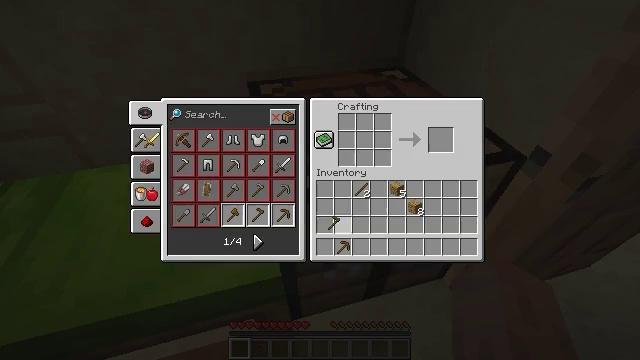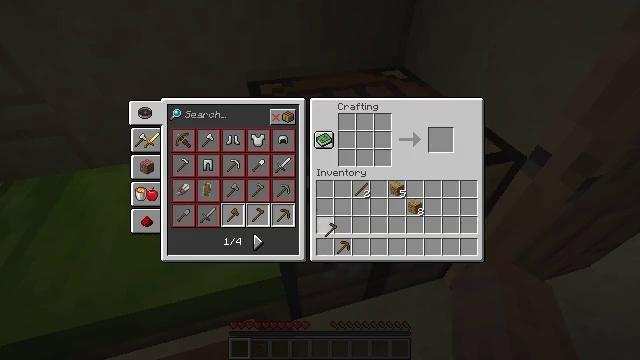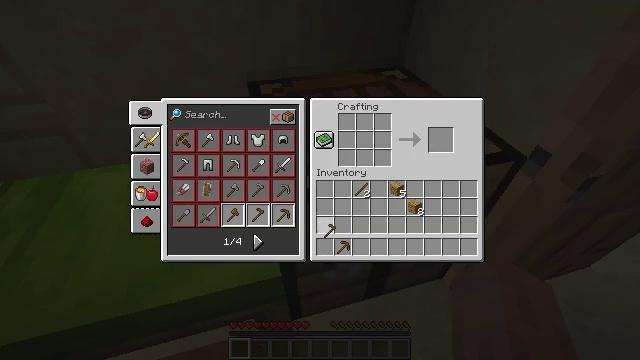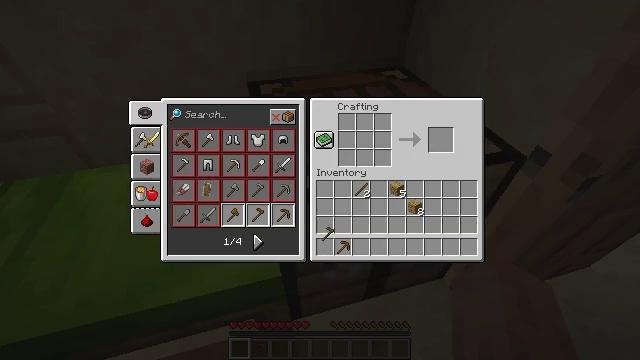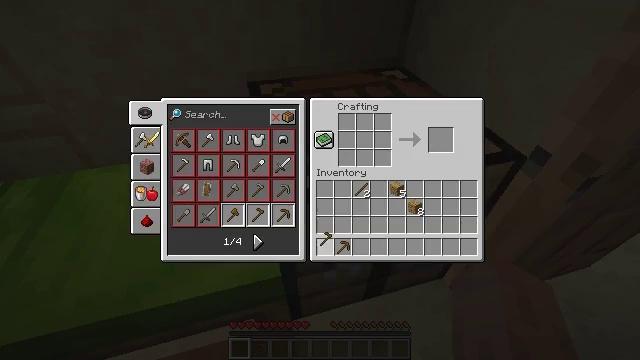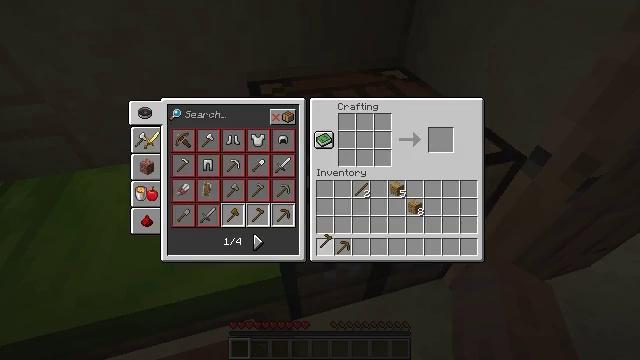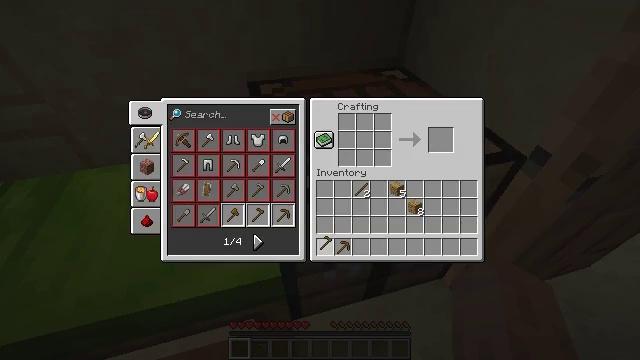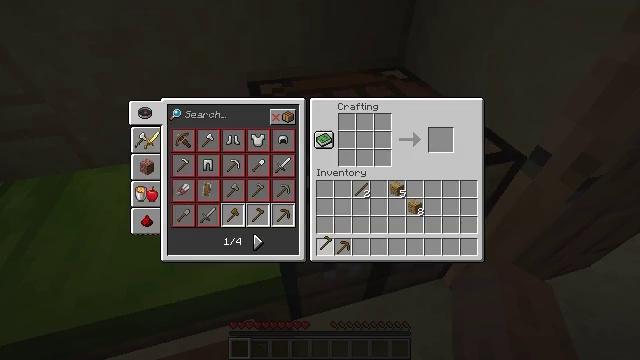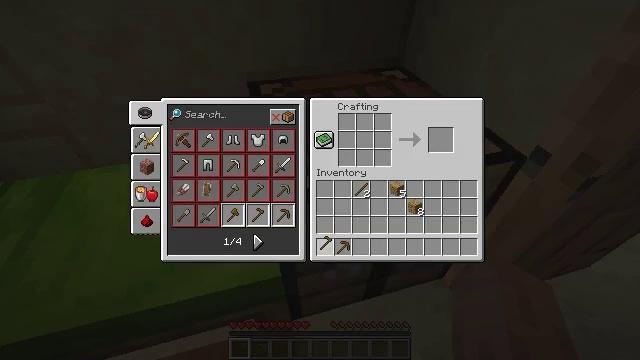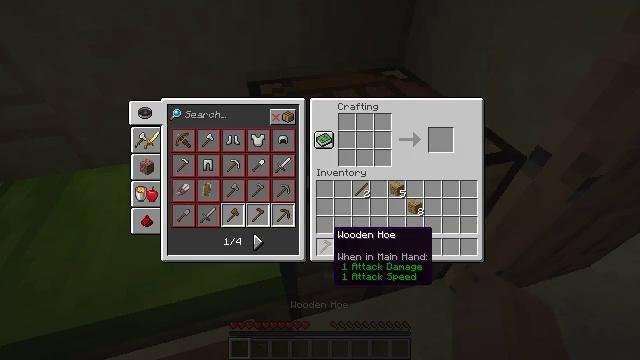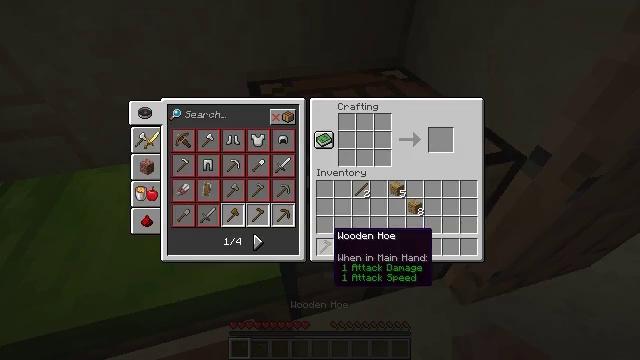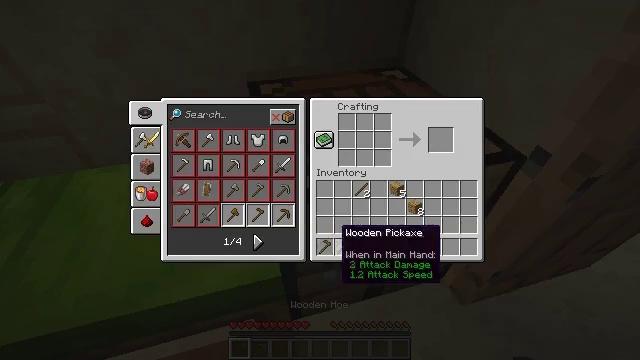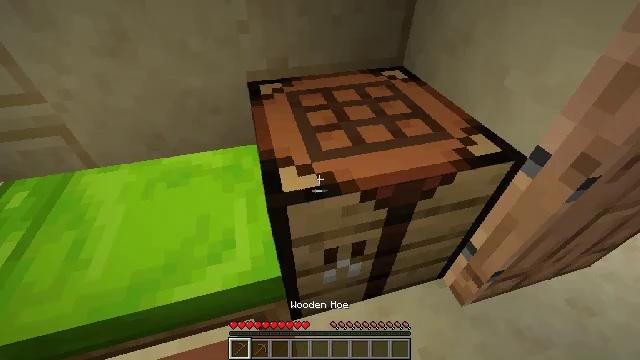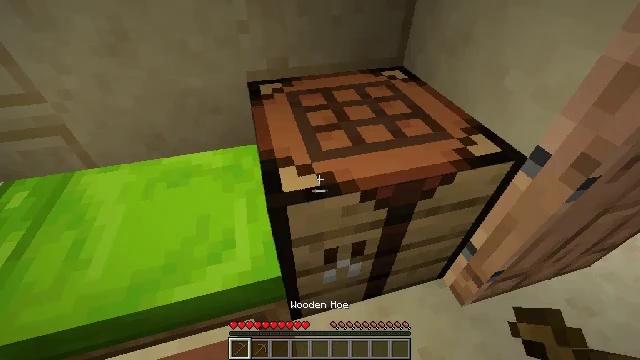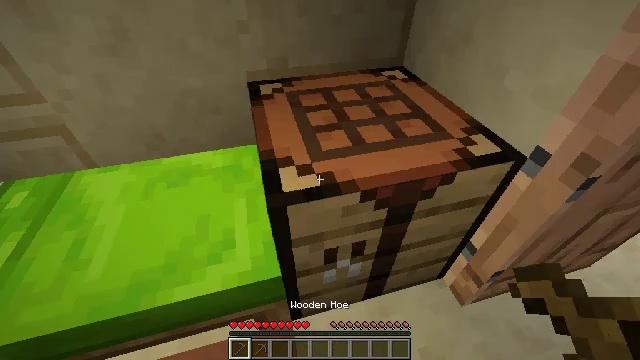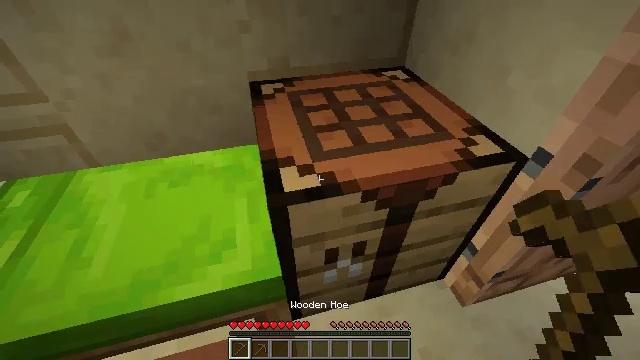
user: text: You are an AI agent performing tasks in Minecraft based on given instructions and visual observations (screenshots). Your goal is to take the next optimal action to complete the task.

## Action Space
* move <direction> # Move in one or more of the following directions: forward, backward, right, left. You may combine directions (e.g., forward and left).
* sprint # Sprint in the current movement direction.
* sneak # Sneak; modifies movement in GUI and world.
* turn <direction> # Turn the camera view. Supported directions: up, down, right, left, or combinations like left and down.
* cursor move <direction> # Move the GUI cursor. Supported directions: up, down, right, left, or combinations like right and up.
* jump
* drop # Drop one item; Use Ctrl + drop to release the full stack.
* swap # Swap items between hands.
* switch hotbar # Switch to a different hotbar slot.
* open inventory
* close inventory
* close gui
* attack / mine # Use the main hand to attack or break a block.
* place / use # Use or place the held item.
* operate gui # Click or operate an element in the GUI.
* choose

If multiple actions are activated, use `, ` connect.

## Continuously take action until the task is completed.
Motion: motion action
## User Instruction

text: Harvest hay blocks from the village.
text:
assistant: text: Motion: open gui
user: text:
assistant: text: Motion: no_op
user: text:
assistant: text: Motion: no_op
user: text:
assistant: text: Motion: no_op
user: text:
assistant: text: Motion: no_op
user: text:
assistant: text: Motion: operate gui
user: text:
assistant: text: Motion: operate gui
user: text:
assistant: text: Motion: operate gui
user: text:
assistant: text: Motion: no_op
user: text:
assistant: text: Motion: no_op
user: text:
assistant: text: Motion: cursor move right
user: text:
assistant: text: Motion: no_op
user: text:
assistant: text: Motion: close gui
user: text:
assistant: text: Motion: open inventory
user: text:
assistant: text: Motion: no_op
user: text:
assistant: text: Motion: turn right
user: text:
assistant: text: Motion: turn right
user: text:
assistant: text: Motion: turn right and up
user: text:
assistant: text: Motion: turn right
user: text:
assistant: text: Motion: no_op
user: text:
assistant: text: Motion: move forward
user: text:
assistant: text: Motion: move forward
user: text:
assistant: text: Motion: move forward, turn right and up
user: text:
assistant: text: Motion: move forward, turn right
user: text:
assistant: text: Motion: move forward, turn right
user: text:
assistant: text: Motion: move forward, turn right
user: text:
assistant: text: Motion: move forward, turn right
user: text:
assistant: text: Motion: move forward, turn right and up
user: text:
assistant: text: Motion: move forward, turn right and up
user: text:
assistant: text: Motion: move forward, turn up